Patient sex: M
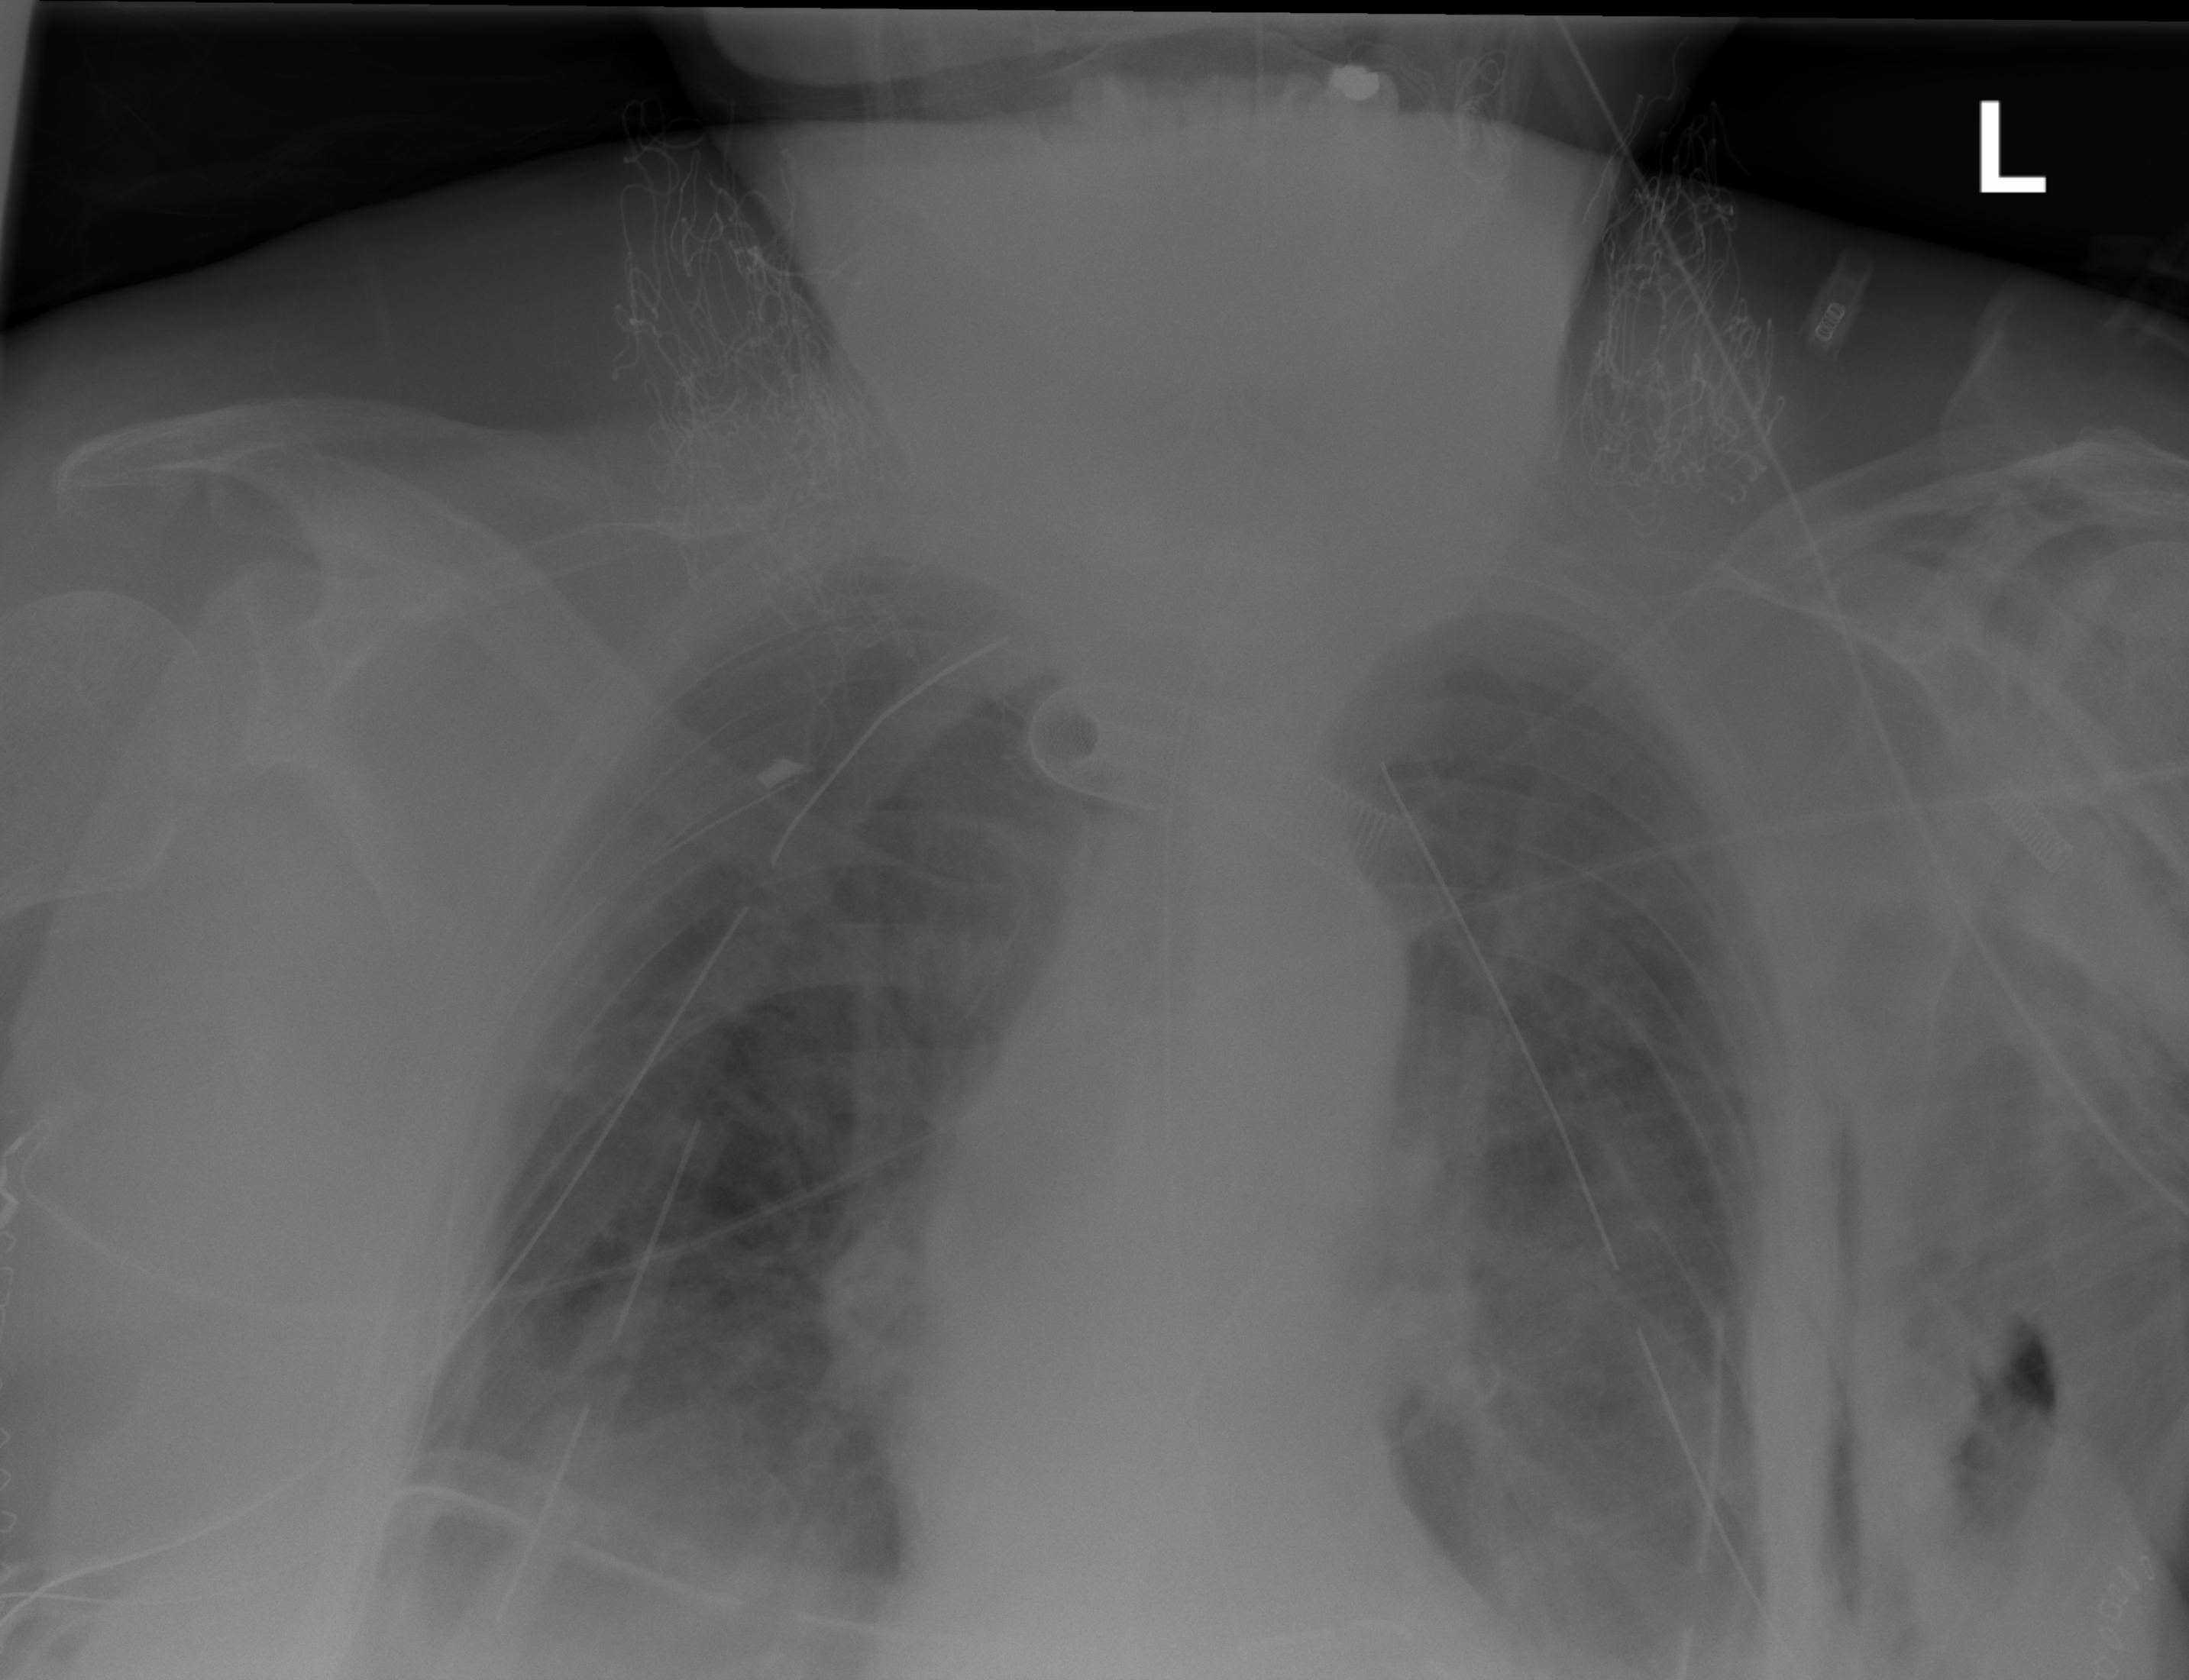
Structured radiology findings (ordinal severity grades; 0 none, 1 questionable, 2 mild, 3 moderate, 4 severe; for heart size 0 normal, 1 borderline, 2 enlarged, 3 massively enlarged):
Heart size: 0
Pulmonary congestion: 2
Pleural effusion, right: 2
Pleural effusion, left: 2
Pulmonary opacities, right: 2
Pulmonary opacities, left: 2
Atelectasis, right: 2
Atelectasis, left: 0